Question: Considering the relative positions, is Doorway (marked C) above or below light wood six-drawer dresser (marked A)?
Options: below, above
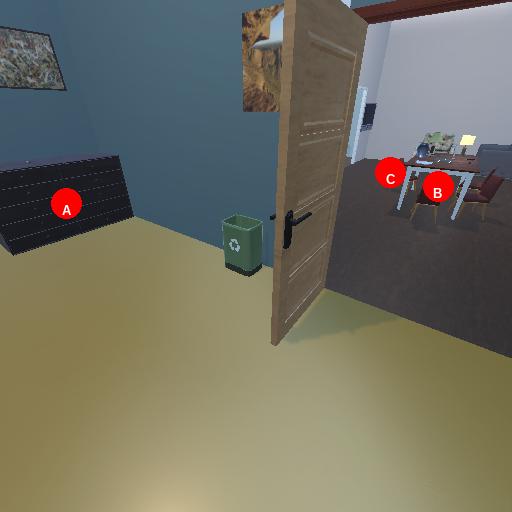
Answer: below